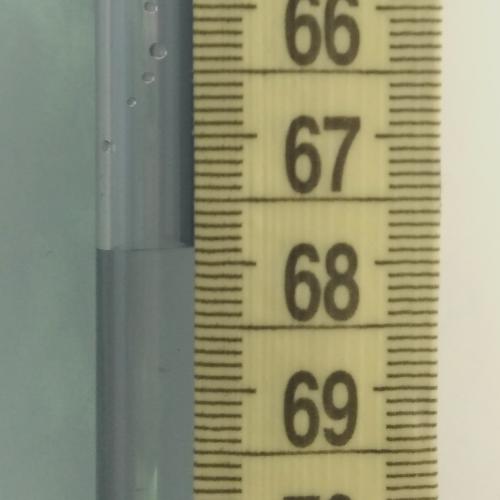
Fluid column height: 67.9 cm